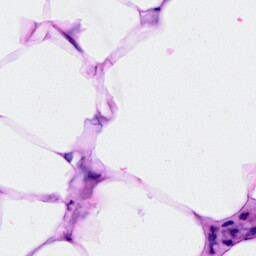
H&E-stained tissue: Breast